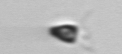
Label: Pyramimonas